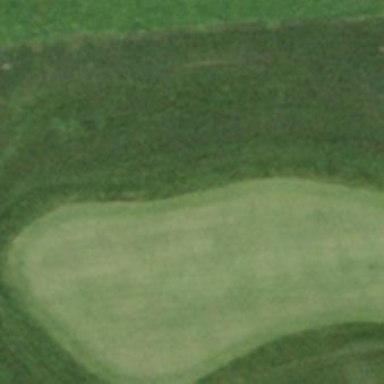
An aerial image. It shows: Golf green.